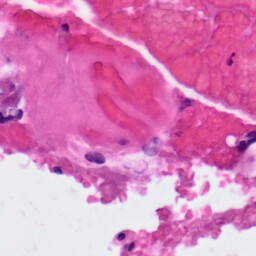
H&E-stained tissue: Colon